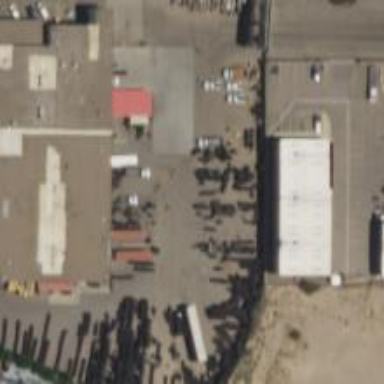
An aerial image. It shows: Scrap yard located in industrial area.